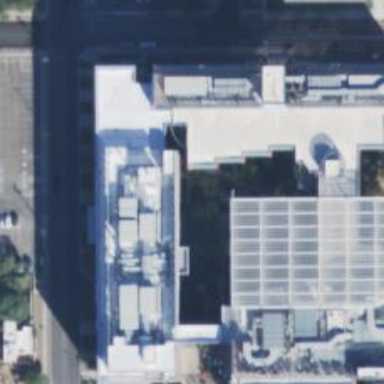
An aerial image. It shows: University building.